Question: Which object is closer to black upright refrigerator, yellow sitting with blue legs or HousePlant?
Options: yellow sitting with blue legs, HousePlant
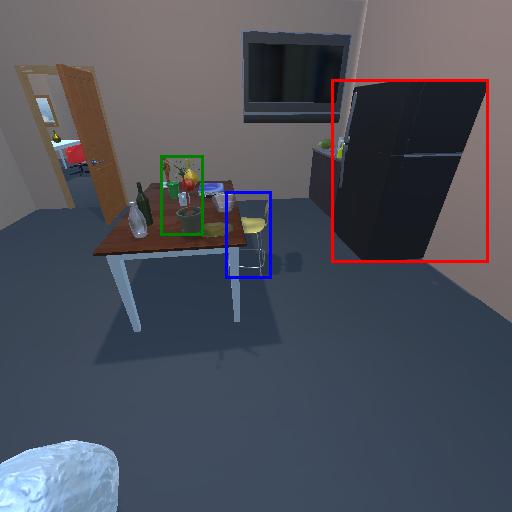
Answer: yellow sitting with blue legs